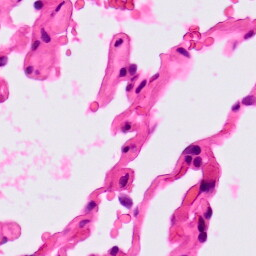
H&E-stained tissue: Lung